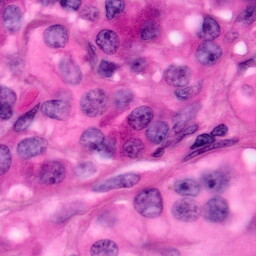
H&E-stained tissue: Pancreatic